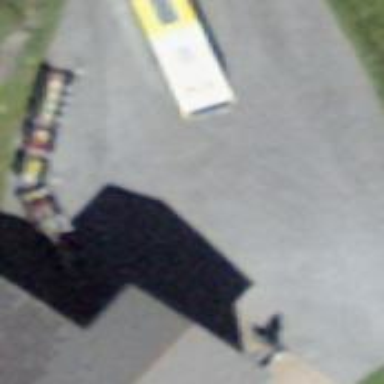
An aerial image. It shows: Public transport stop position.